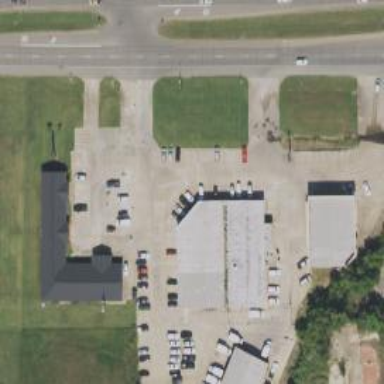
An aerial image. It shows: Clinic.